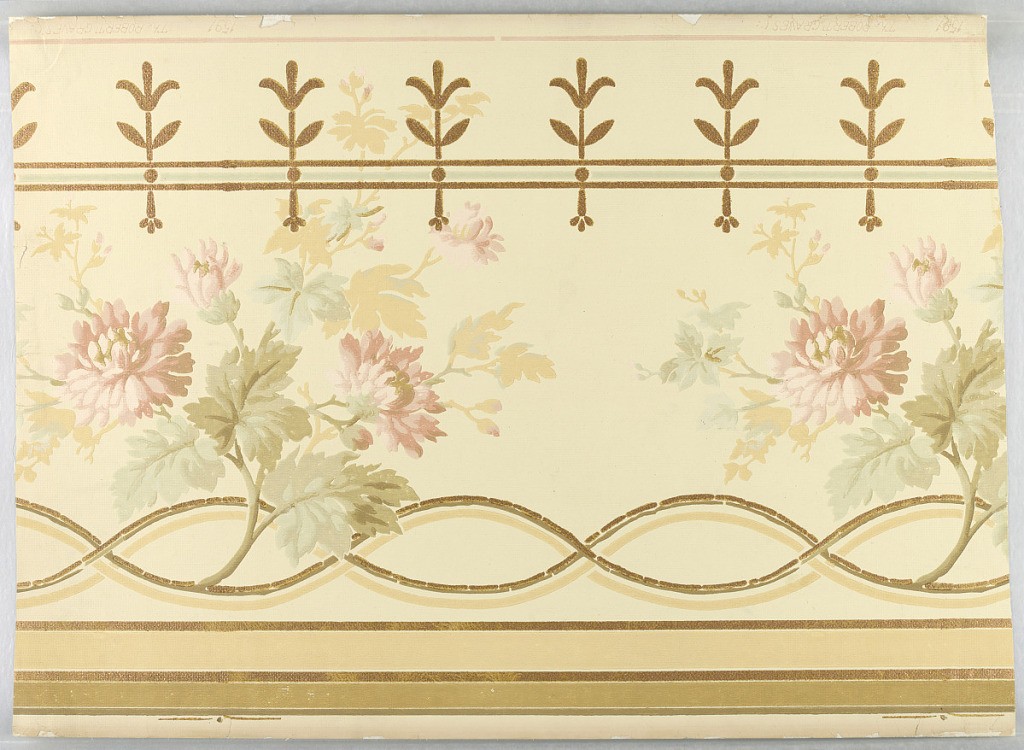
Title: Frieze
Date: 1890–1900
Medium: Machine-printed, mica
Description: Cream ground, sprays of chrysanthemums in old rose and olive shades. Conventional border in bronze, Mica finish.